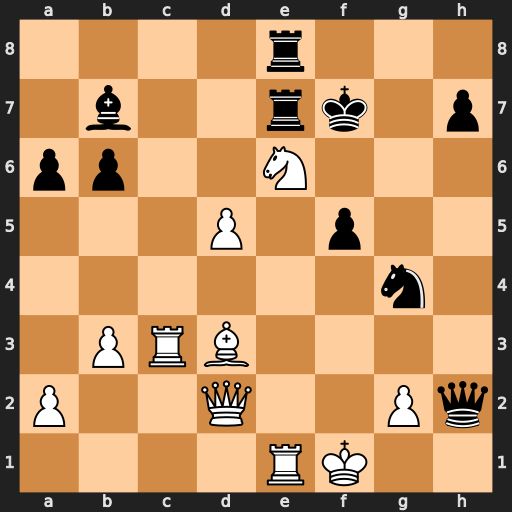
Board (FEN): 4r3/1b2rk1p/pp2N3/3P1p2/6n1/1PRB4/P2Q2Pq/4RK2
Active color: w
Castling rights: -
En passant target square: -
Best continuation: Bxf5 Qh1+ Ke2 Qxg2+ Kd1 Qxd5 Bxg4